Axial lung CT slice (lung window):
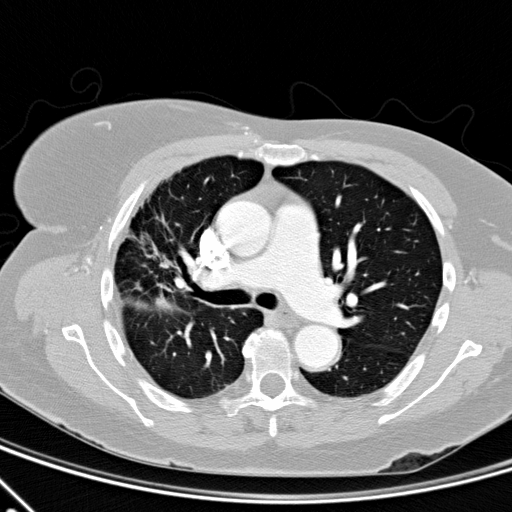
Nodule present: no